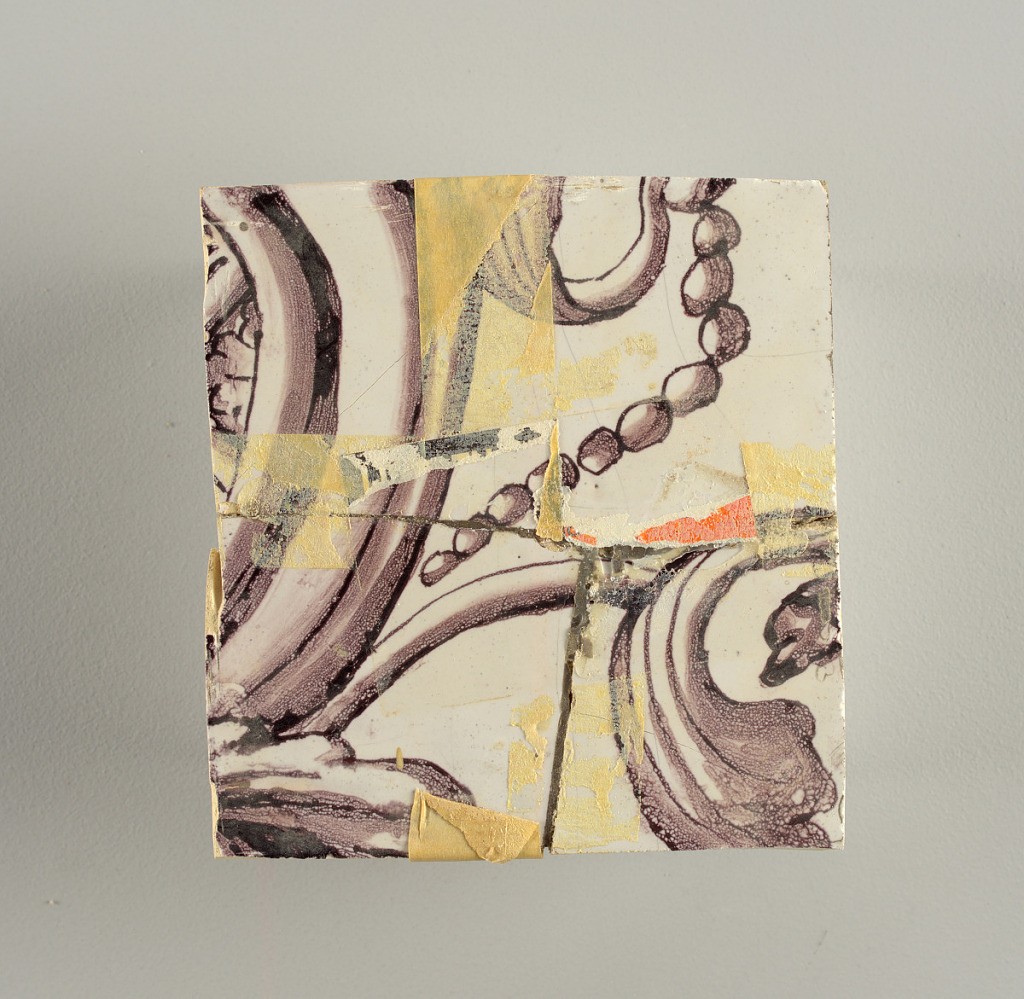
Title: Tile wall facing
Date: ca. 1725
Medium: Tin-glazed earthenware, underglaze
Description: Horizontal rectangle.  Thirty tiles wide and twenty-three tiles high with opening for fireplace eleven tiles wide and ten high.  Foliage arabesques disposed about three vertical axes from which are emphazised by urns at center and right, and at left by the figure of a standing woman carrying an infant on her arm and accompanied by two children.